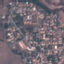
Label: Residential